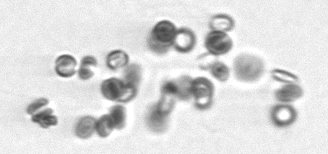
Label: Thalassiosira_sp_aff_mala